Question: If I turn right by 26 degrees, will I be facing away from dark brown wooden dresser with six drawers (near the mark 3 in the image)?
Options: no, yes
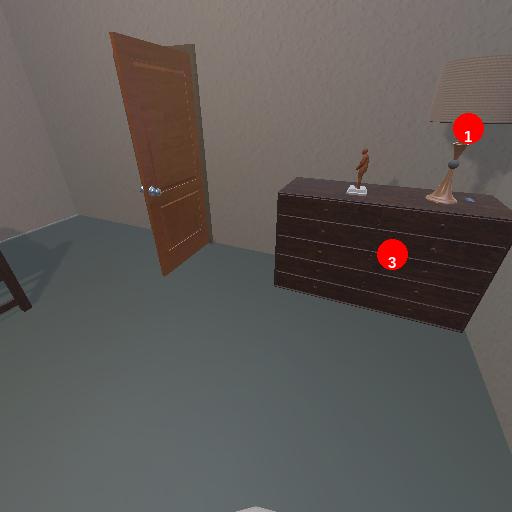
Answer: no